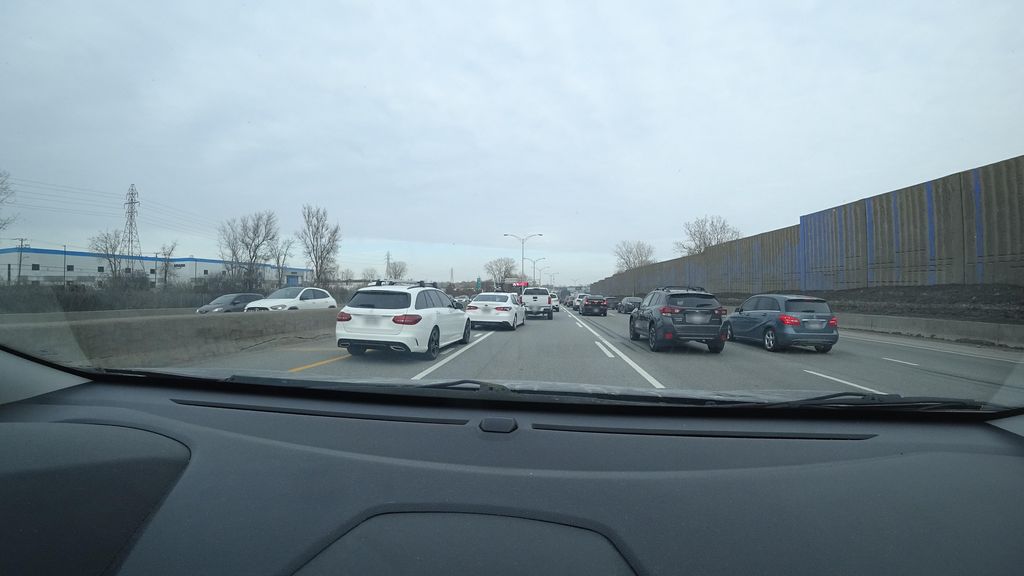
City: montreal